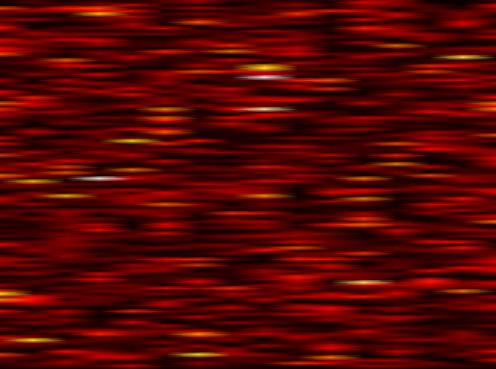
Label: FBMC